Field crop: maize
Growth stage: 2
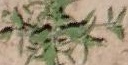
Species: atriplex